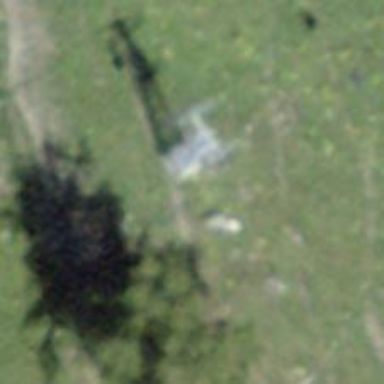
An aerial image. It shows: Pylon used for aerialway.